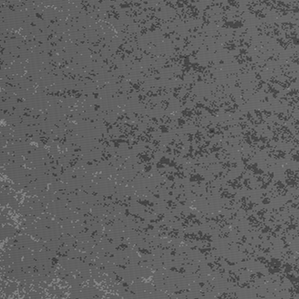
Label: frost